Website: home-depot
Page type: payment
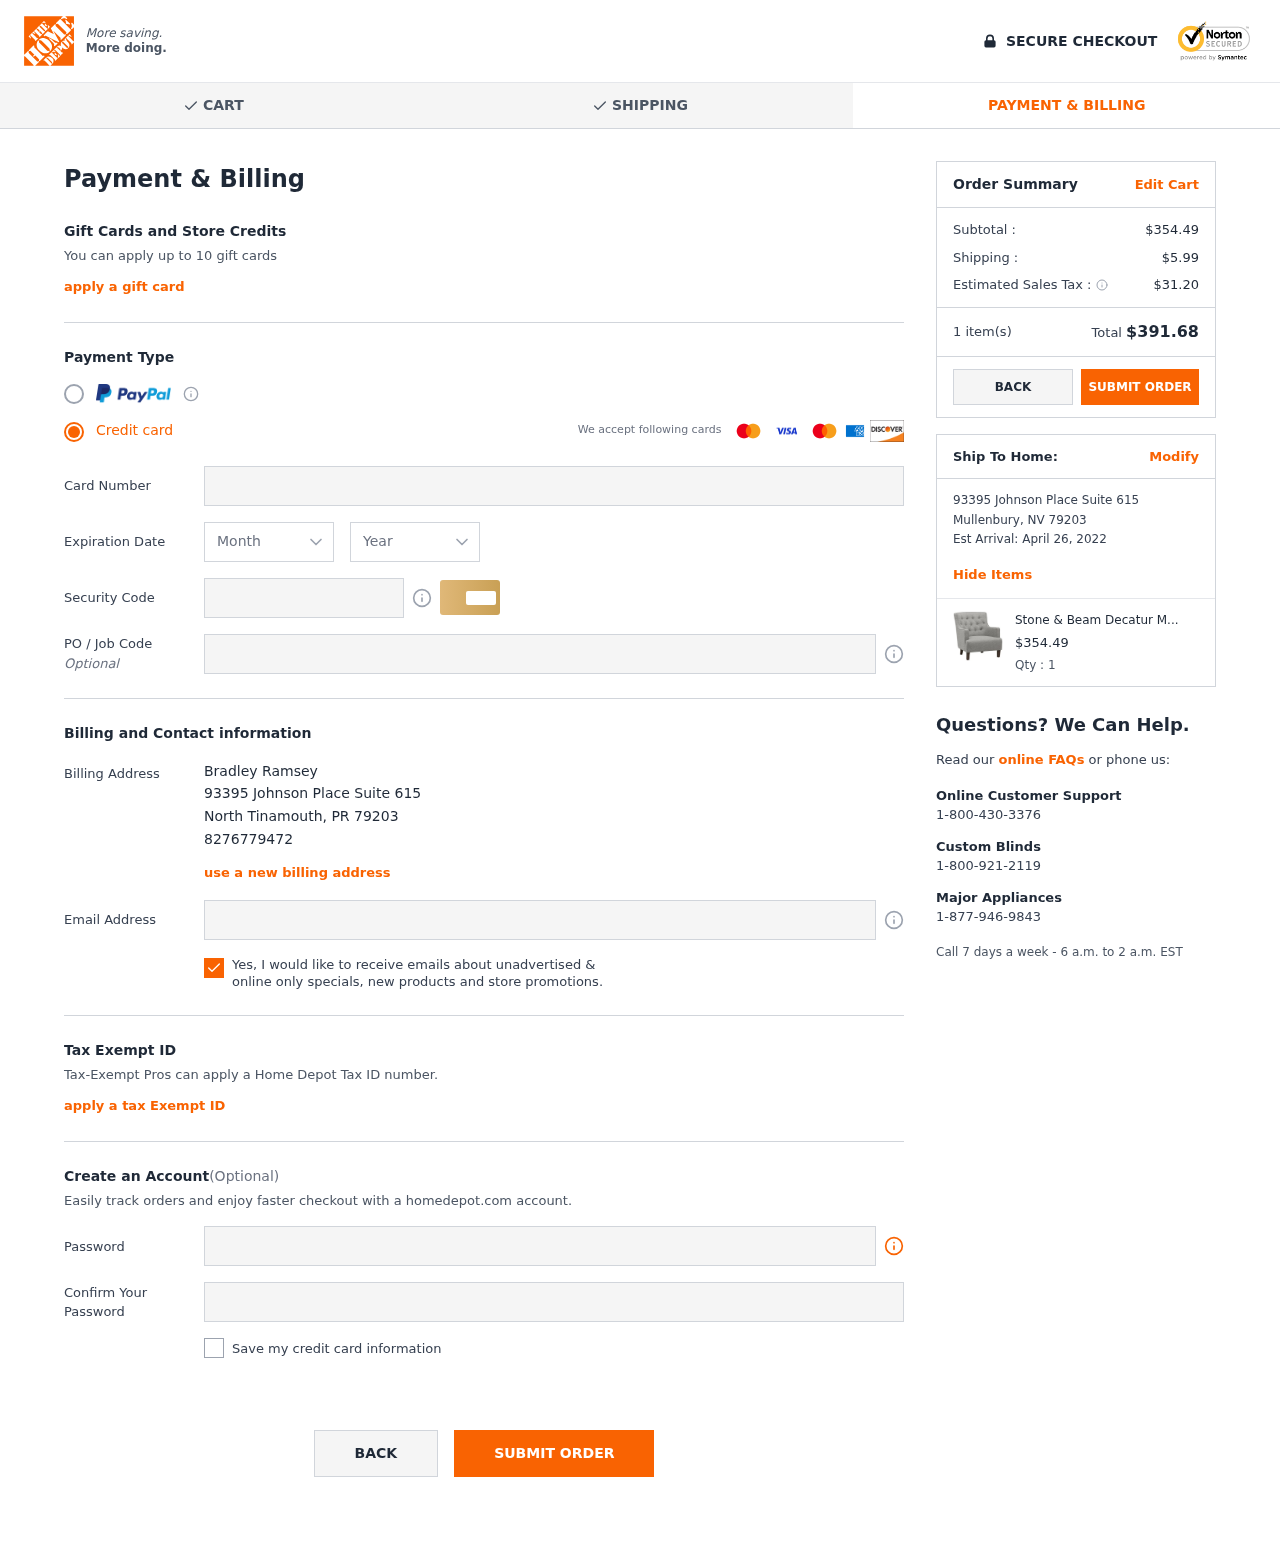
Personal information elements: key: PII_CARD_CVV
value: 329
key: PII_CARD_EXPIRY_MONTH
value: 06
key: PII_CARD_EXPIRY_YEAR
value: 28
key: PII_CARD_NUMBER
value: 4948 0401 3753 8982
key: PII_CITY
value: North Tinamouth
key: PII_CITY2
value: Mullenbury
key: PII_EMAIL
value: bradley_ramsey@hotmail.com
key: PII_FULLNAME
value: Bradley Ramsey
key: PII_PHONE
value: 8276779472
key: PII_POSTCODE
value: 79203
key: PII_POSTCODE2
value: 79203
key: PII_STATE_ABBR
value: PR
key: PII_STATE_ABBR2
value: NV
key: PII_STREET
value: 93395 Johnson Place Suite 615
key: PII_STREET2
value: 93395 Johnson Place Suite 615
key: PII_POSTCODE_FULL
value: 79203
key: PII_POSTCODE_NUMERIC
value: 79203
Product elements: key: PRODUCT1_NAME
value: Stone & Beam Decatur Modern Tufted Accent Chair
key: PRODUCT1_PRICE
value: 354.49
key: PRODUCT1_QUANTITY
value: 1
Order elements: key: ORDER_SUBTOTAL
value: $354.49
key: ORDER_SHIPPING_COST
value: $5.99
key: ORDER_TAX
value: $31.20
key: ORDER_NUM_ITEMS
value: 1 item(s)
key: ORDER_TOTAL
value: $391.68
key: ORDER_DELIVERY_DATE
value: April 26, 2022